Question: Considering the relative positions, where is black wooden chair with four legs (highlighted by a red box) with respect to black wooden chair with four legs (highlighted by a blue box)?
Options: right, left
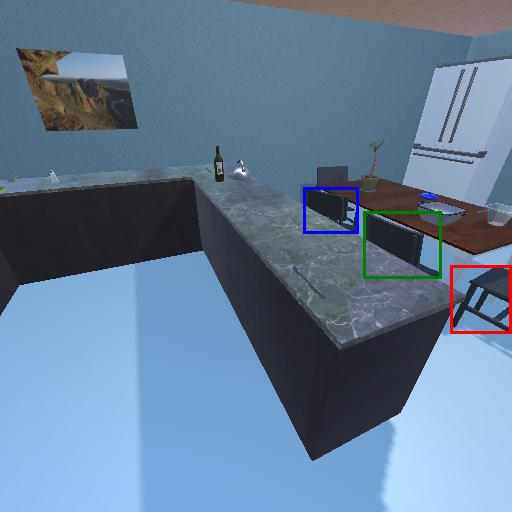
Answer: right